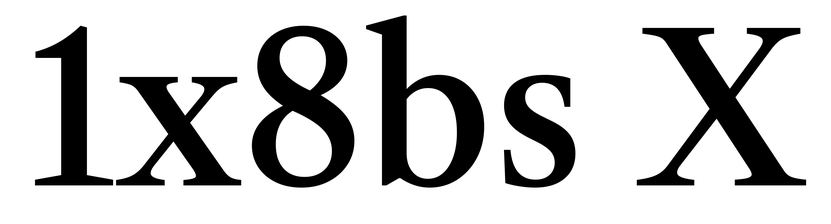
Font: LibreCaslonText_Medium